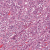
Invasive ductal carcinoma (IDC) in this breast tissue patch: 1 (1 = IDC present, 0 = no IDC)